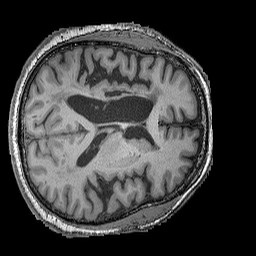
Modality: T1w
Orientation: axial
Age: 59
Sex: male
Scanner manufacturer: siemens
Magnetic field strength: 3 T
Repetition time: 2.25 s
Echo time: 0.00411 s